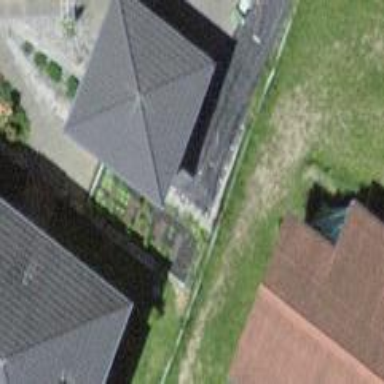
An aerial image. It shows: Garage.